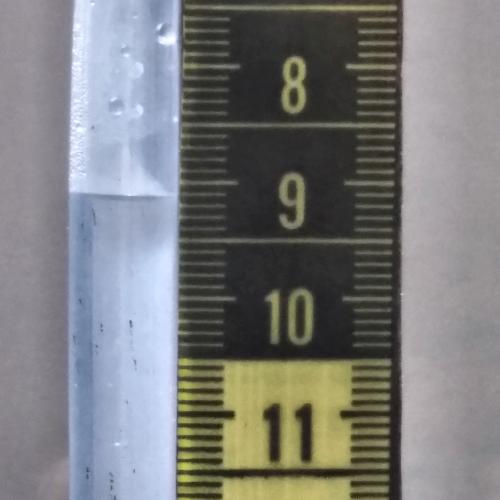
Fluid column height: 9.1 cm